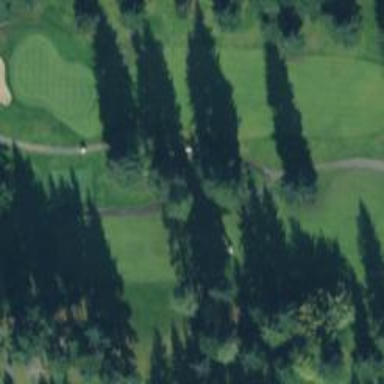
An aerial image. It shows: Golf cartpath that is also road path.